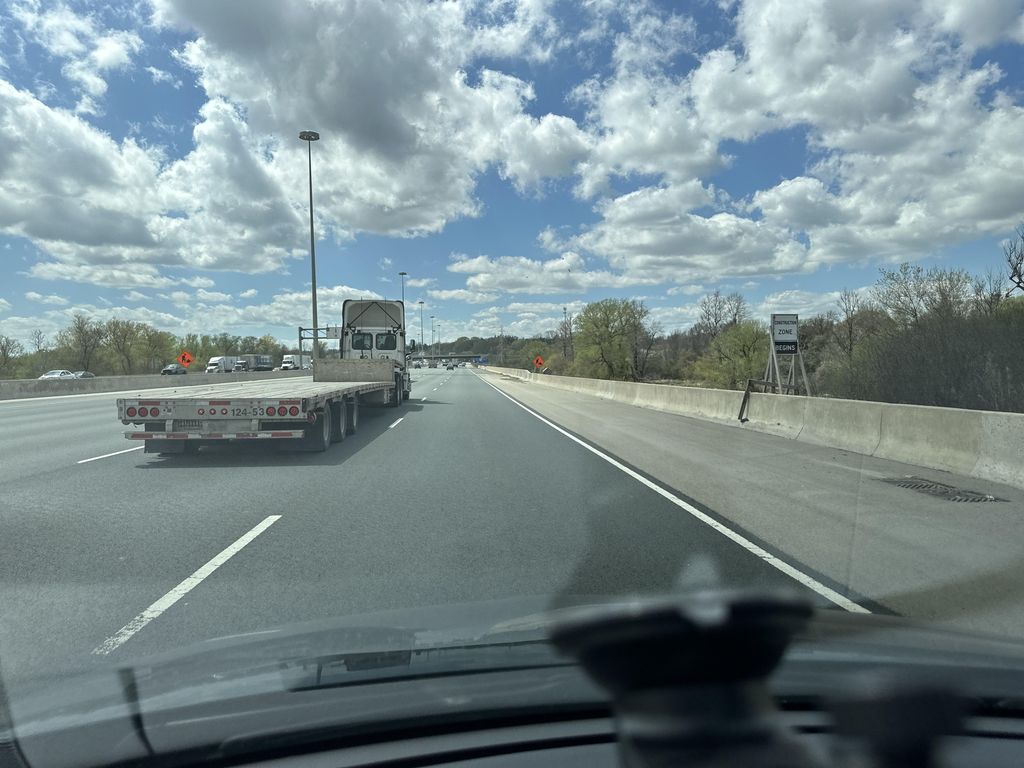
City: kitchener-waterloo